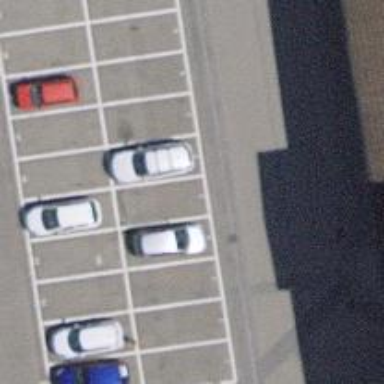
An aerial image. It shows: Bicycle parking area with stands.